Question: I'm trying to update an app to add support for the iPhone 5. Based on other threads I have seen, I have added the 'Default-568h@2x.png' as specified and I have added some new background images to the app that are sized appropriately. The problem is that the bottom portion of my app does not seem to be responding to touch (I have a page control and an info button).
Additionally, when switching screens (using the following code):
'''
[self presentModalViewController:tableNavController animated:YES];
'''
The bottom of the screen blacks out. This black section is basically exactly where I am unable to touch. Screenshot of this issue is below:

Any ideas on why this would be happening? Why I cannot access this bottom section? Note if I run the regular iPhone 4S or iPad simulator this does not happen. I can access the entire section of the screen.
Edit: Could it be a simulator problem? I do not have a physical iPhone 5 yet, so I am unable to test it on a real device.
Edit2: I have tried both enabling and disabling 'Auto-Layout' on both the views and the applications main window. If I add the following log statement to viewDidLoad:
'''
NSLog(@"Window is: %0.0fx%0.0f", window.frame.size.width, window.frame.size.height);
NSLog(@"View is: %0.0fx%0.0f", viewController.view.frame.size.width, viewController.view.frame.size.height);
'''
I receive 'Window is: 320x480. View is: 320x548'. So it looks like it may be a problem with my window. I will continue to investigate.
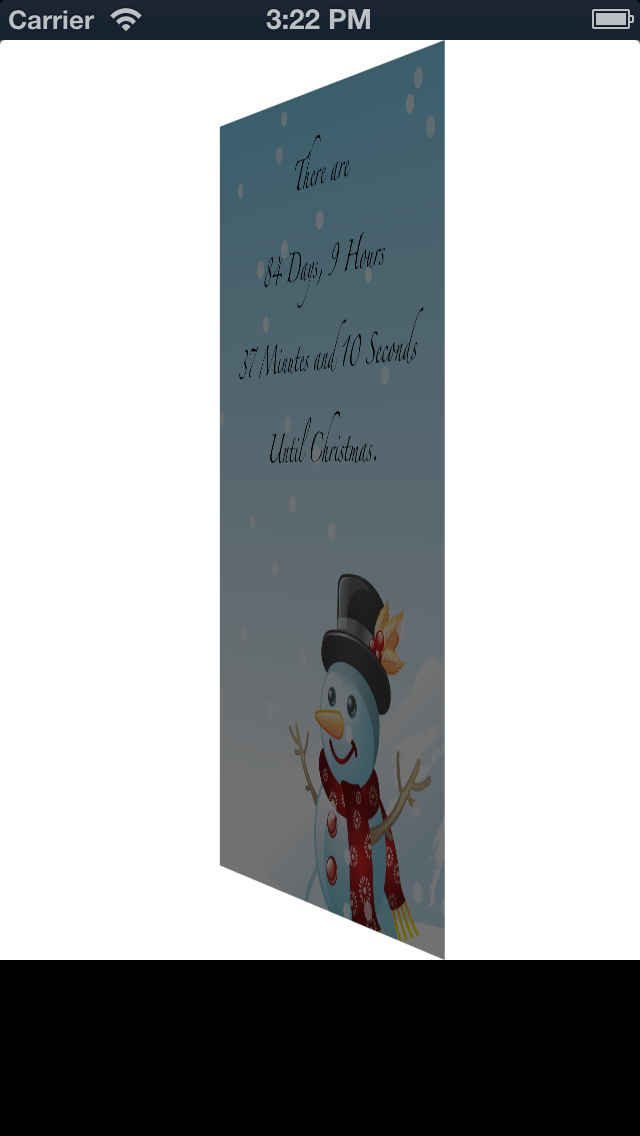
Answer: Figured it out. The main window was not getting resized although the view was. I deleted the window from my xib, created a new one and re-linked it. That solved the issue.